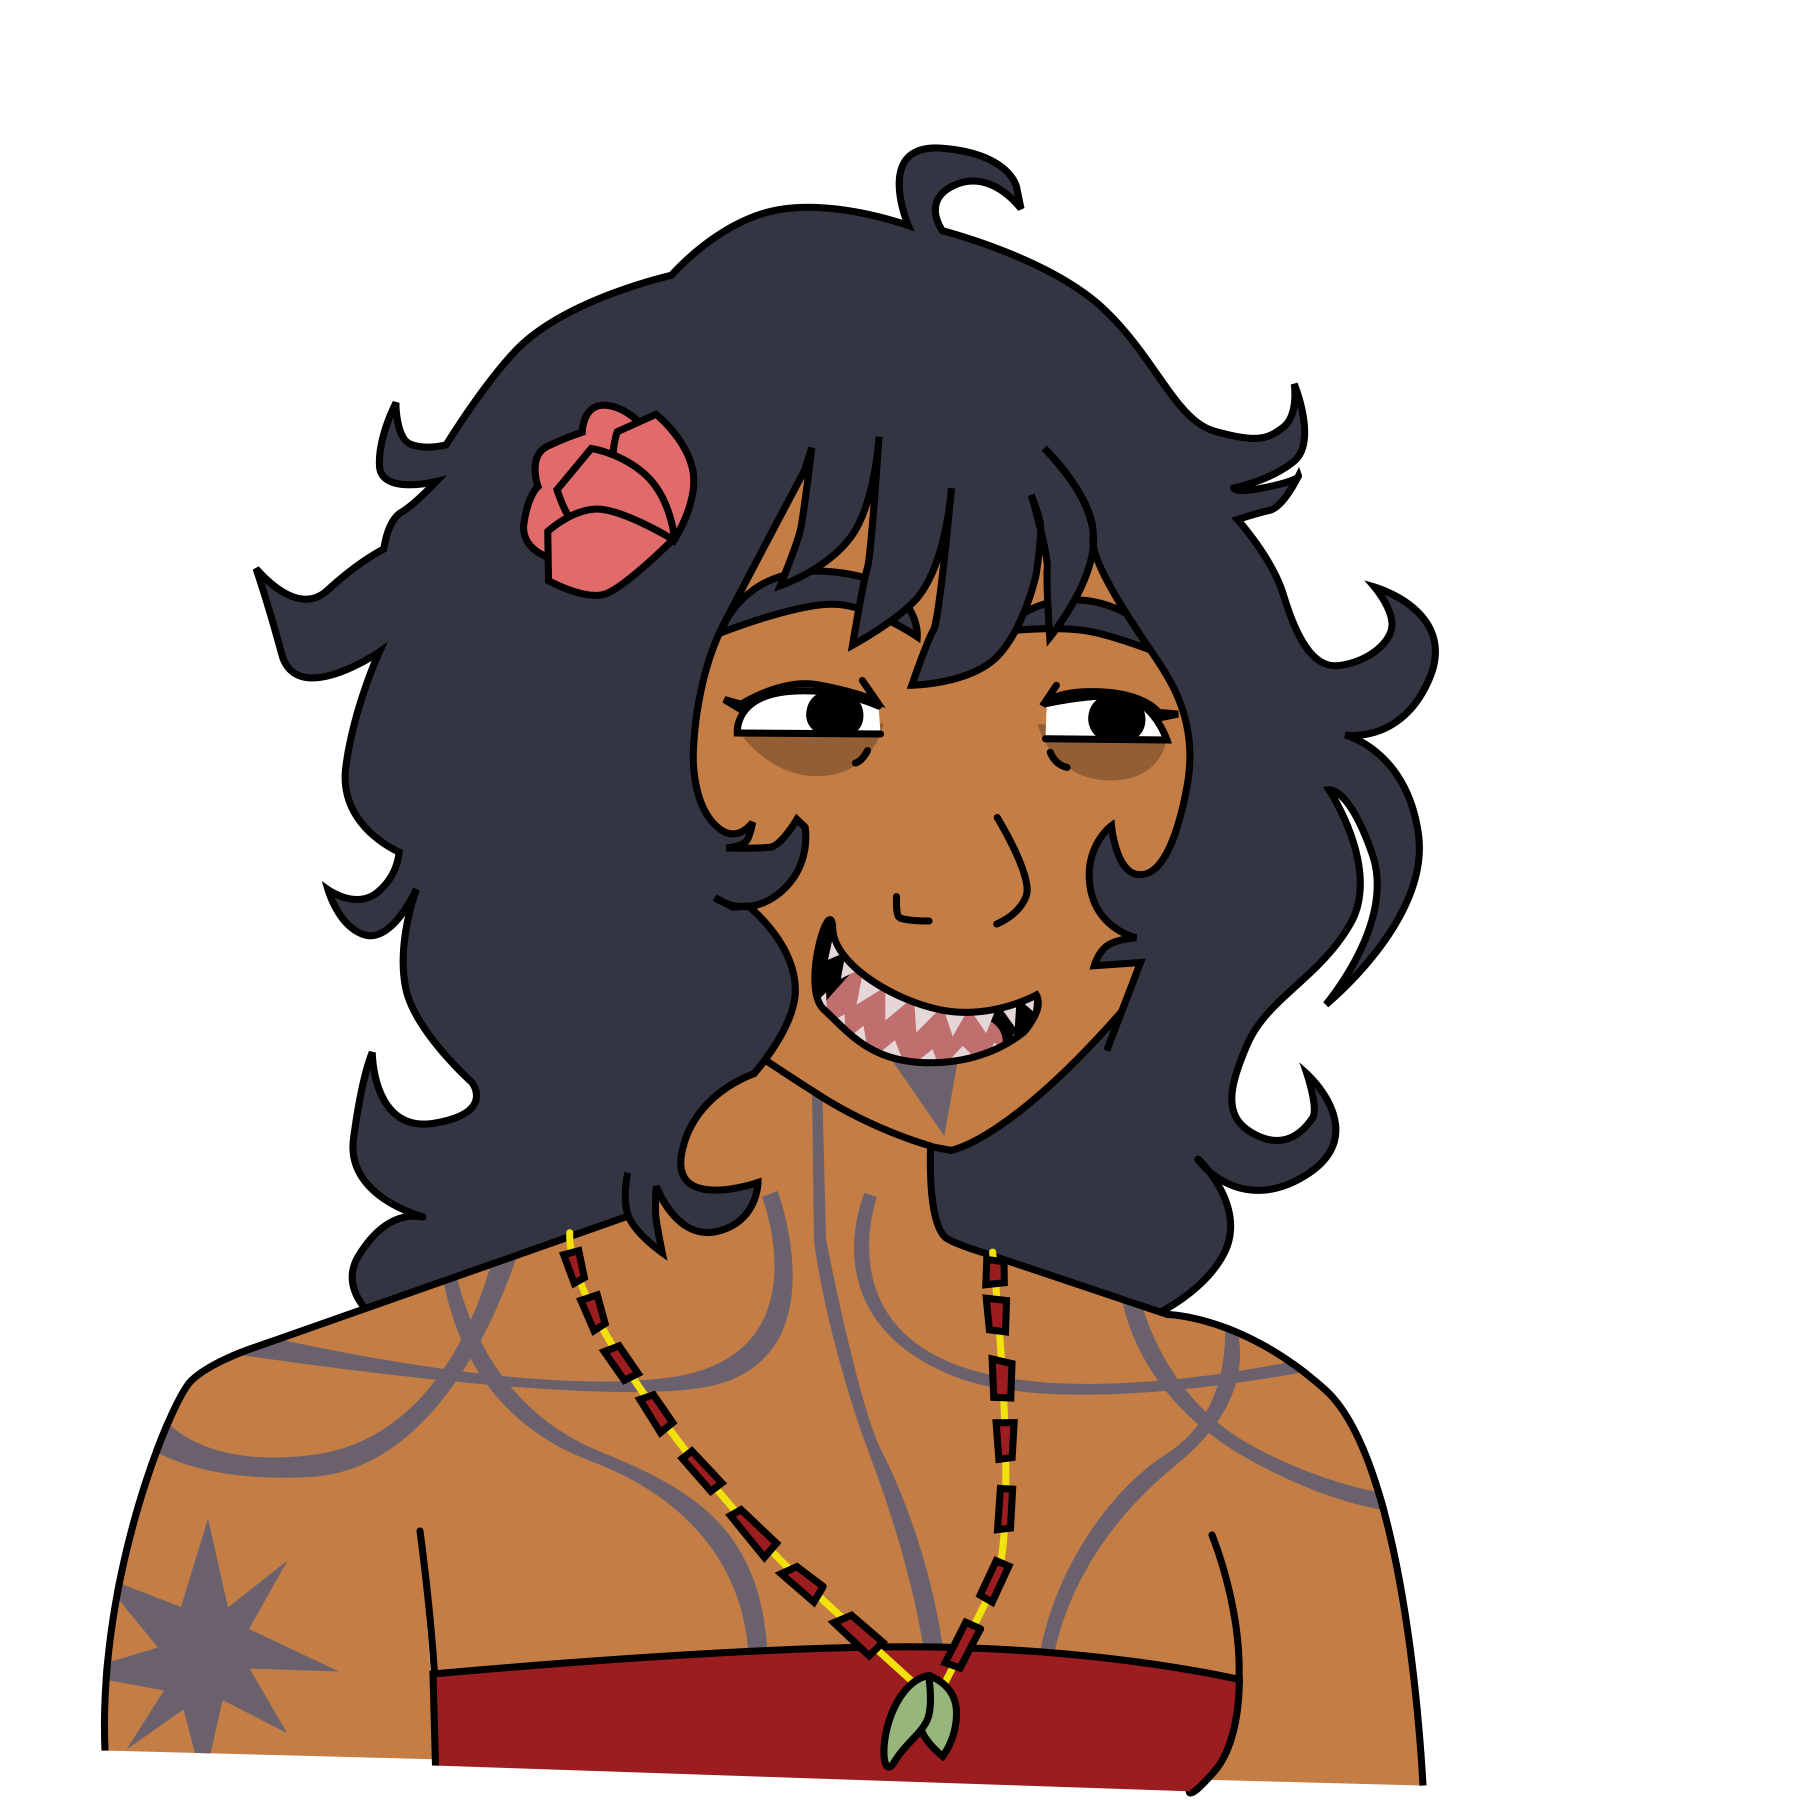
Label: 5_Doomer_Girl